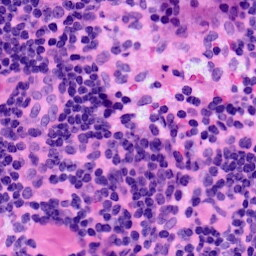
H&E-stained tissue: LymphNode